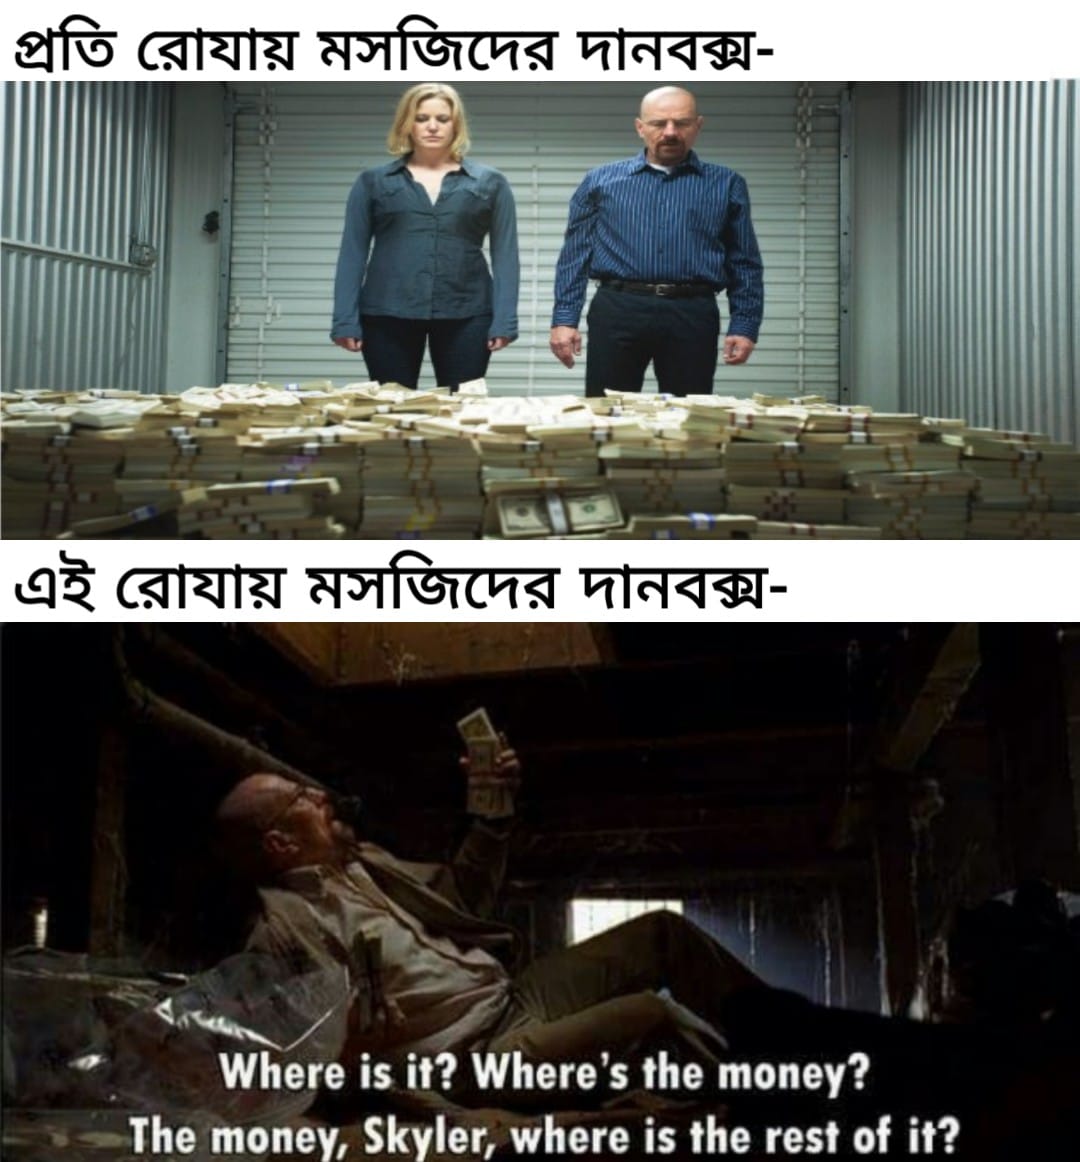
Caption: প্রতি রোযায় মসজিদের দানবাক্স -     এই রোযায় মসজিদের দানবক্স -   Where is it ?  Where's the money ?     The money , Skyler , where is the rest of it ?
Label: non-hate